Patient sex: M
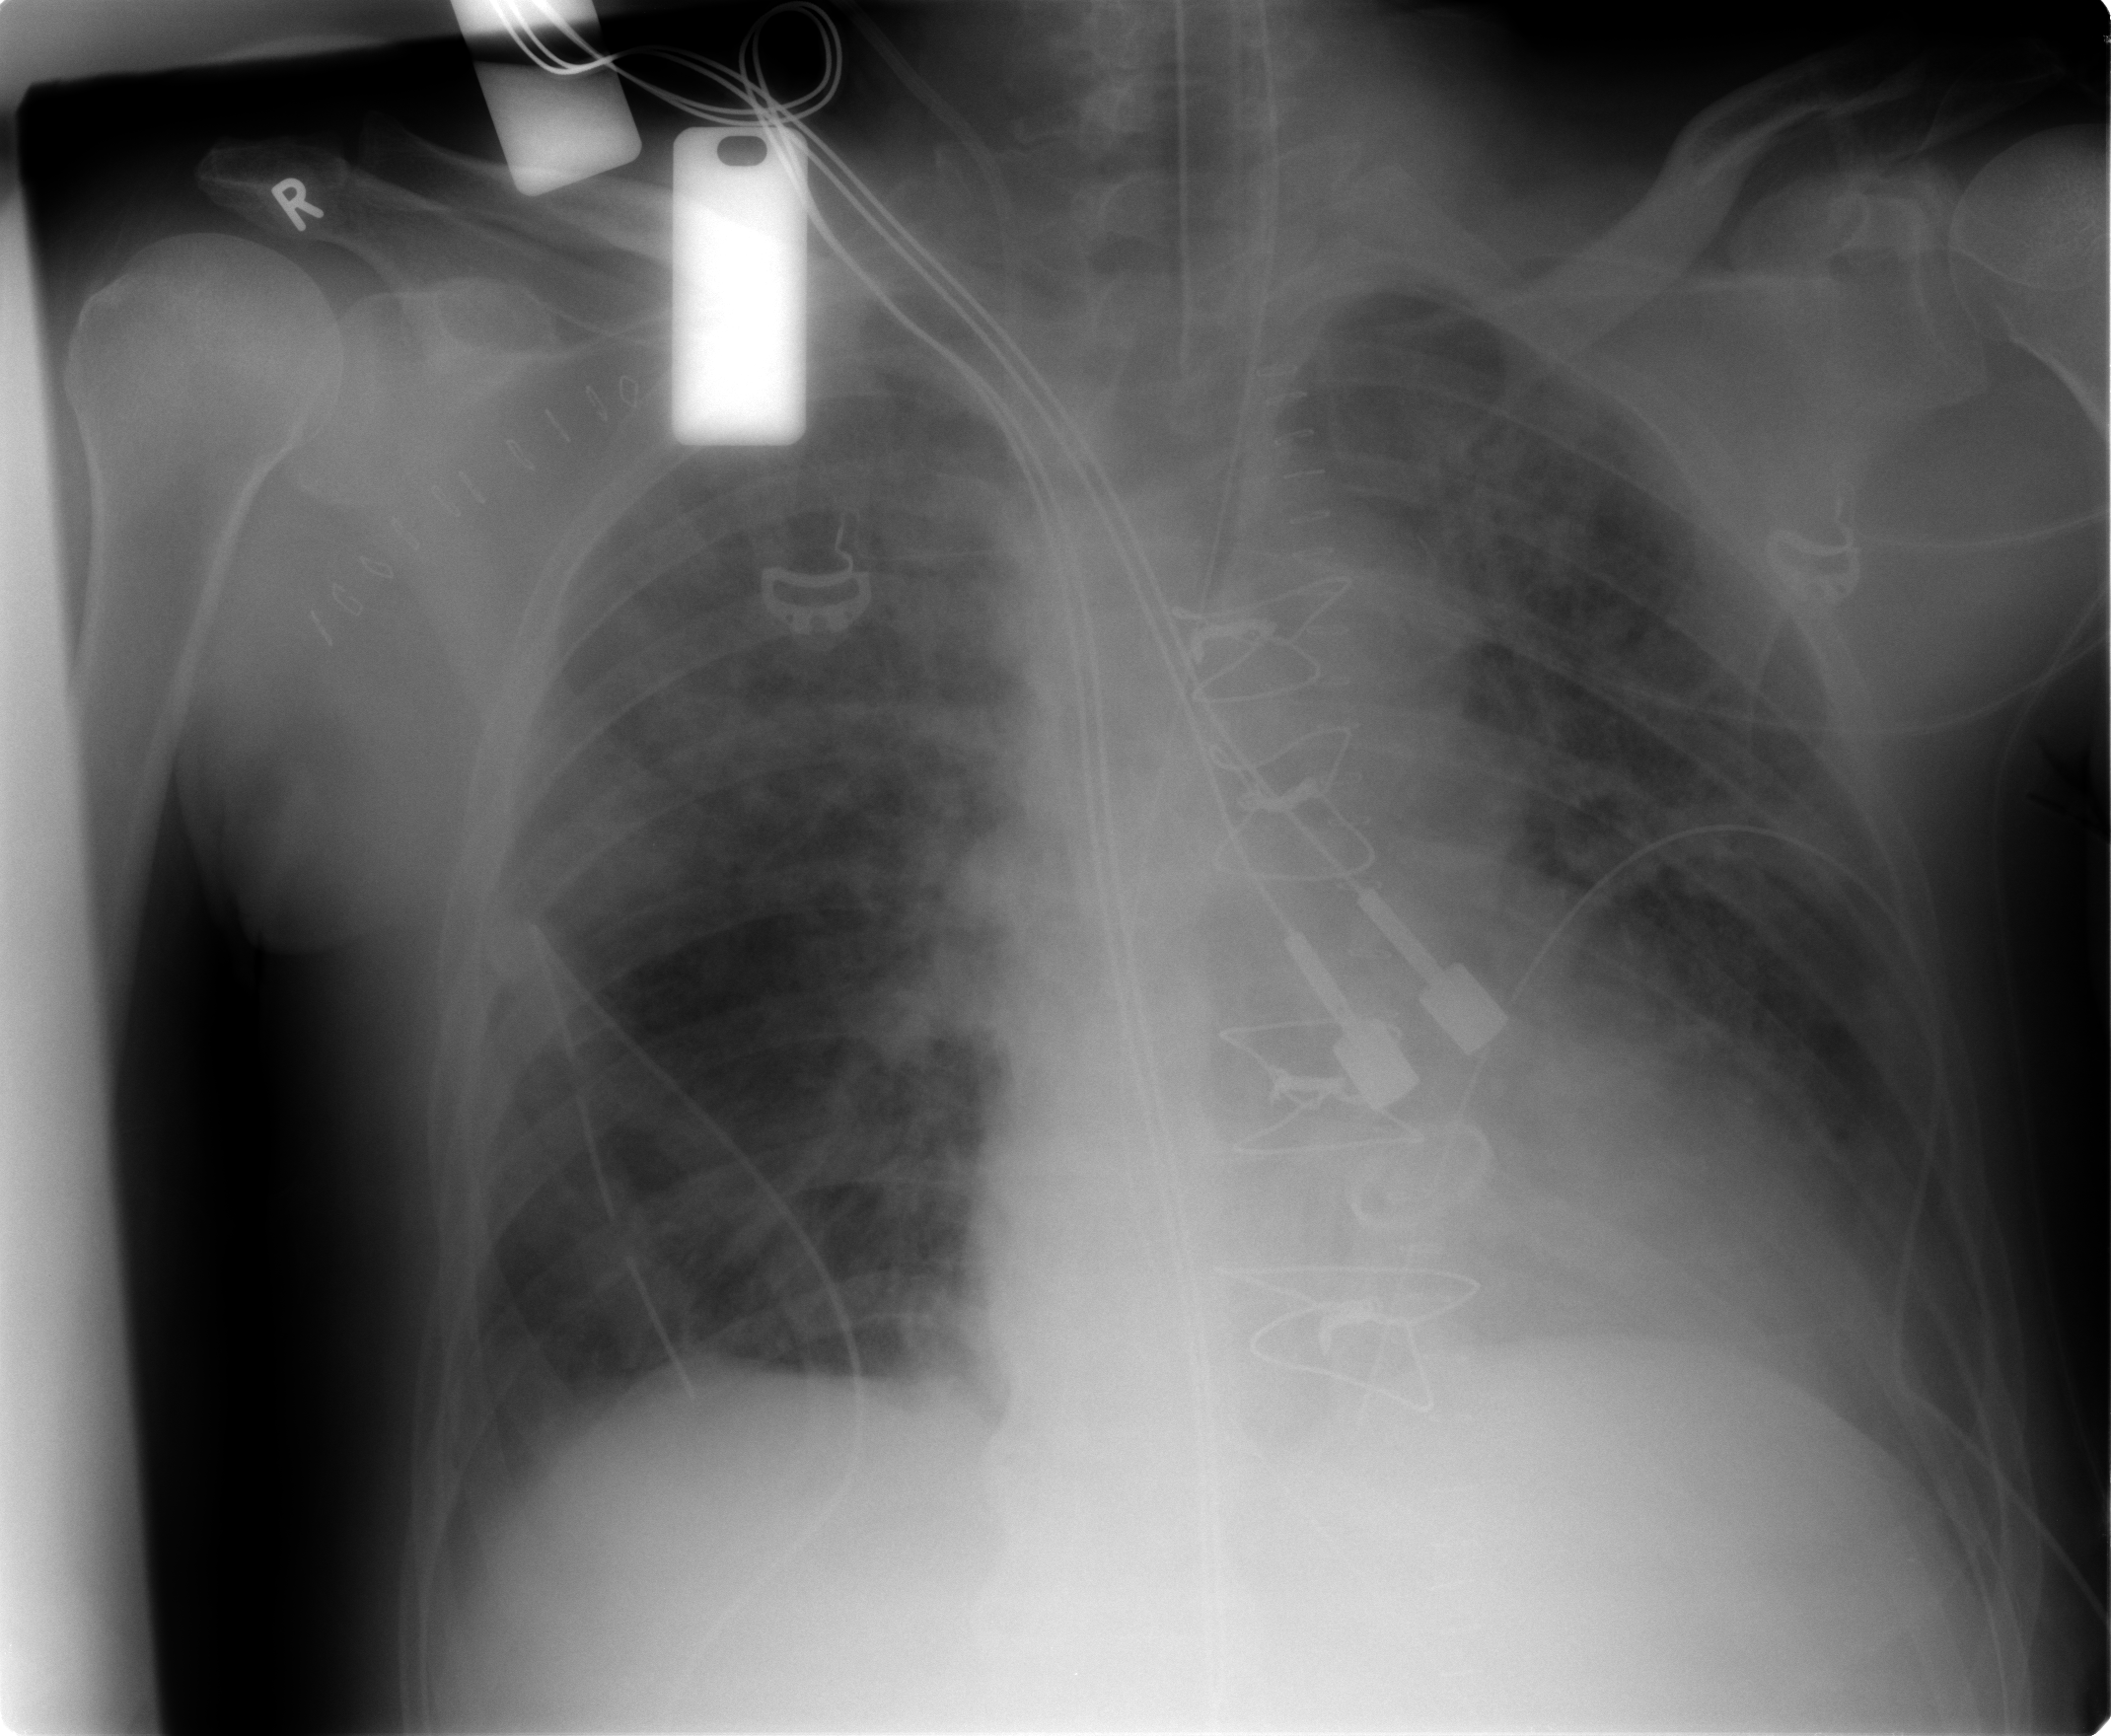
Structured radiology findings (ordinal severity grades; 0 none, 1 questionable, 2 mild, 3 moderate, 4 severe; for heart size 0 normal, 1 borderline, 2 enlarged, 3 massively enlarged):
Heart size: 2
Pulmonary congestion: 1
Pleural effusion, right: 1
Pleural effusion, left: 0
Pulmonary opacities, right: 3
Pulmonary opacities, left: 3
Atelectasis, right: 2
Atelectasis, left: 2